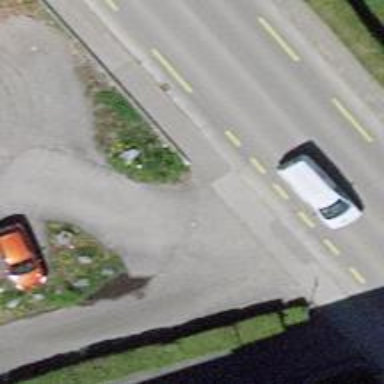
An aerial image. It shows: Parking aisle designated as service road.